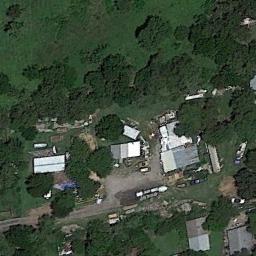
Label: residential